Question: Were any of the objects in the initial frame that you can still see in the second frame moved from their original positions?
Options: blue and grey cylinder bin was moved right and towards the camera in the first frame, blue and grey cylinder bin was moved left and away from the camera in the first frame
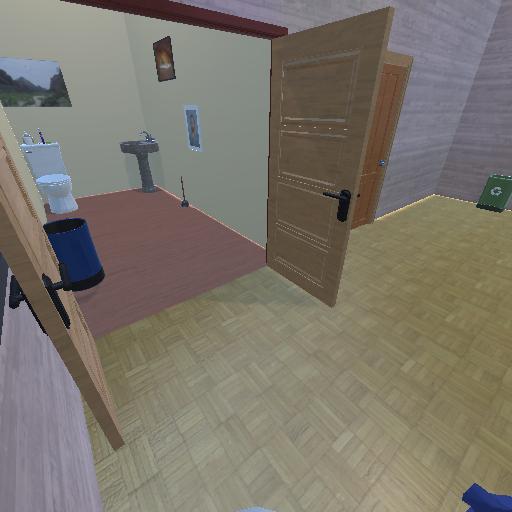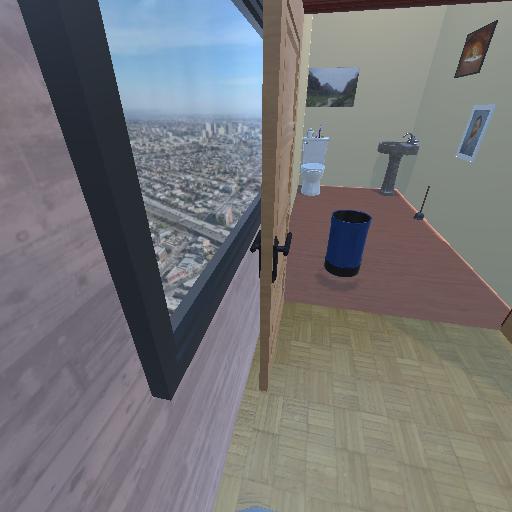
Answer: blue and grey cylinder bin was moved right and towards the camera in the first frame